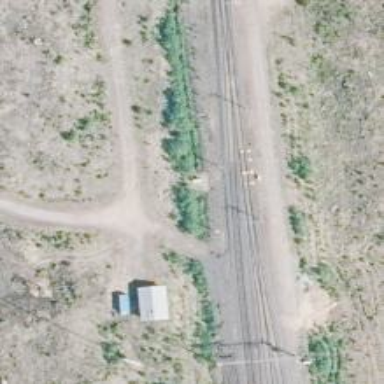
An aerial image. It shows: Railway track with continuous electrified contact lines.